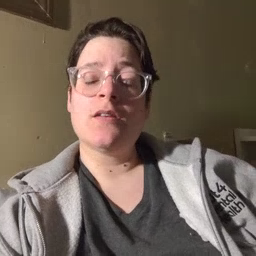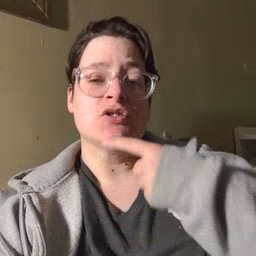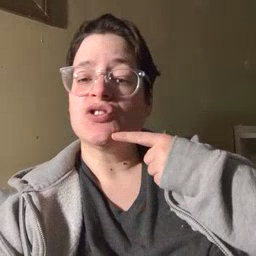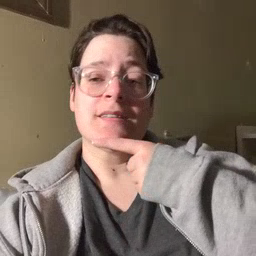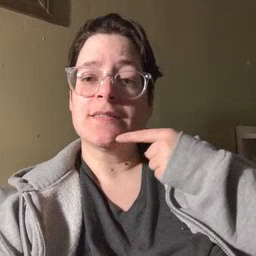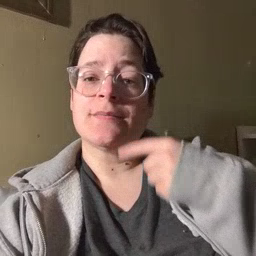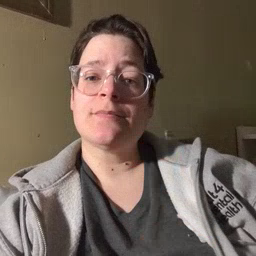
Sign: chin